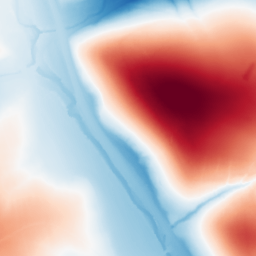
Category: trend_removal
Decomposition family: polynomial_high
Decomposition parameters: degree: 6
Upsampling method: regularized
Upsampling parameters: scale: 2
lambda_reg: 0.001
Upsampling scale: 2